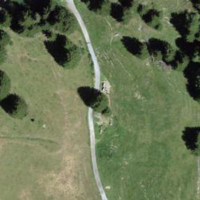
EUNIS habitat code: 52
Species observed at this site:
Viola calcarata
Alnus alnobetula
Bartsia alpina